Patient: sex F, age 56
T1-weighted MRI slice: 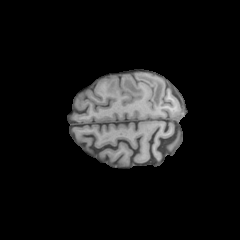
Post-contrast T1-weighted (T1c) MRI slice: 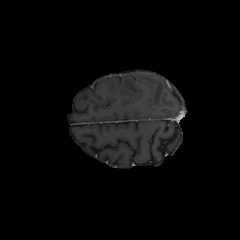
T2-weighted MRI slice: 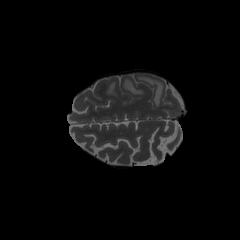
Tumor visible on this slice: yes
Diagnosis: Glioblastoma, IDH-wildtype
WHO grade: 4